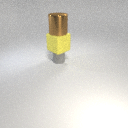
large yellow rubber cube above small gray rubber cylinder